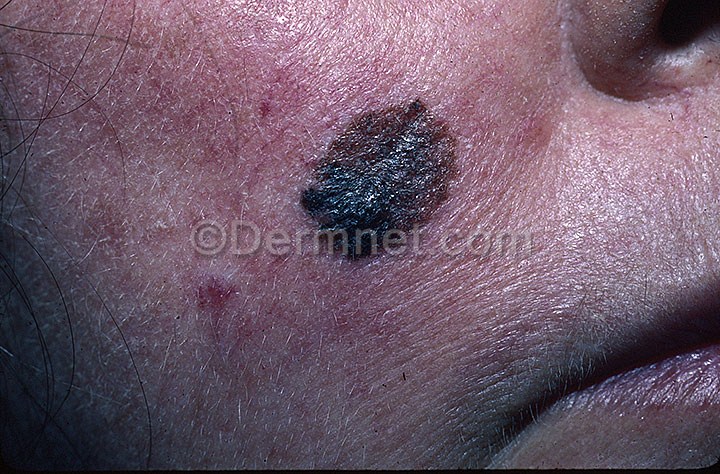
Disease: Melanoma Skin Cancer Nevi and Moles